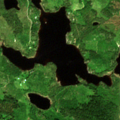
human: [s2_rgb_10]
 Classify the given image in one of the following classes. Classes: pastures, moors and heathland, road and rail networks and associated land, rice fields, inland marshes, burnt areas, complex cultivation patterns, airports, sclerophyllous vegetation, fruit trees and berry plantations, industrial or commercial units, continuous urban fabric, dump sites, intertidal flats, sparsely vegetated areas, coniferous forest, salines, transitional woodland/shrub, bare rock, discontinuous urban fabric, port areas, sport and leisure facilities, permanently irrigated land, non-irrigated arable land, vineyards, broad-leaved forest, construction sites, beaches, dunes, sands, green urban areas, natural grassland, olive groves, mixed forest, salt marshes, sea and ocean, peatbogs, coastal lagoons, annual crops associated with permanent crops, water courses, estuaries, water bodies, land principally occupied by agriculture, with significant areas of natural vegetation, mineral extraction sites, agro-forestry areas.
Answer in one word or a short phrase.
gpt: coniferous forest, mixed forest, transitional woodland/shrub, water bodies